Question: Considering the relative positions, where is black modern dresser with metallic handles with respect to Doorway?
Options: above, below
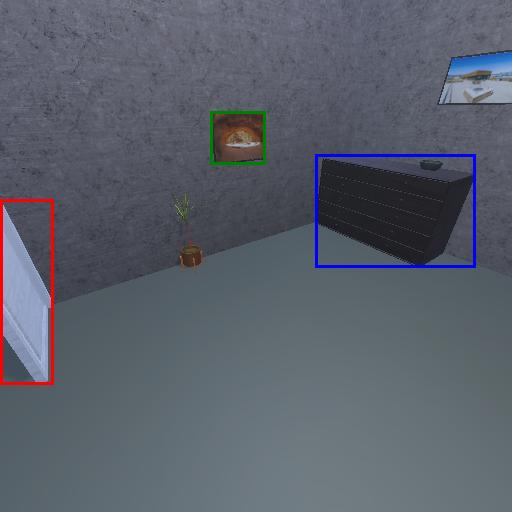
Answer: above